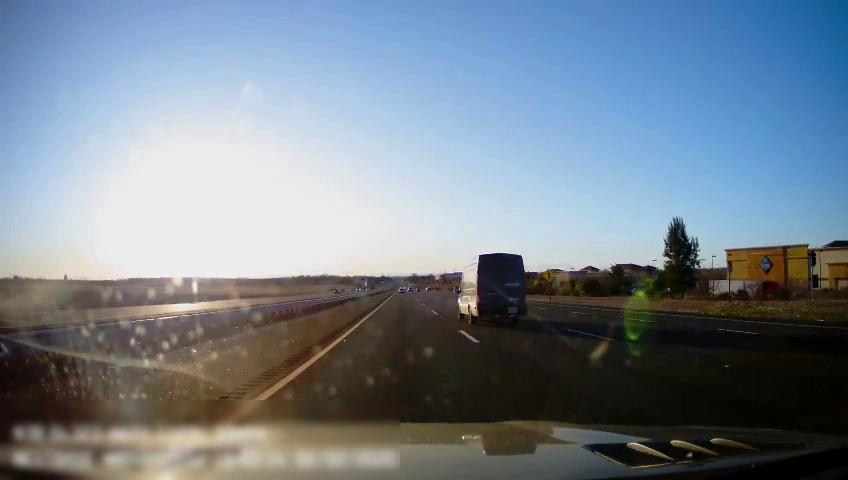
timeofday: Day
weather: Sunny
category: Drivable Space
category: Drivable Space
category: Vehicles | Truck
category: Lanes | Current Lane
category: Lanes | Current Lane
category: Lanes | Alternate Lane
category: Lanes | Alternate Lane
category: Lanes | Alternate Lane